Question: how to draw next image with labels in rectangles? thanks for help:

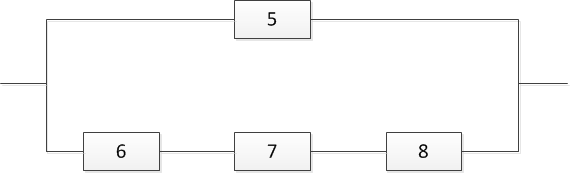
Answer: Use the different classes in the <URL> namespace.
Alternatively, use one of the <URL> libraries around.
---
Note:
The documentation on MSDN gives the following warning:
> Classes within the System.Drawing namespace are not supported for use within a Windows or ASP.NET service. Attempting to use these classes from within one of these application types may produce unexpected problems, such as diminished service performance and run-time exceptions. For a supported alternative, see Windows Imaging Components.
However, I and <URL> suggests it...